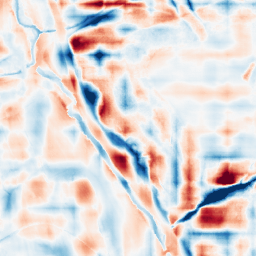
Category: wavelet
Decomposition family: wavelet_reverse_biorthogonal
Decomposition parameters: wavelet: rbio4.4
level: 5
Upsampling method: regularized
Upsampling parameters: scale: 4
lambda_reg: 0.001
Upsampling scale: 4